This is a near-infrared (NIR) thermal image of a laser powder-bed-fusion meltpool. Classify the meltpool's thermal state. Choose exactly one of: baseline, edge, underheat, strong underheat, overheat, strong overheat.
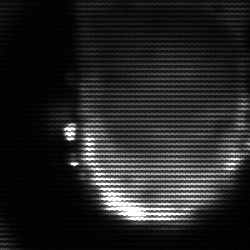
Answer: baseline